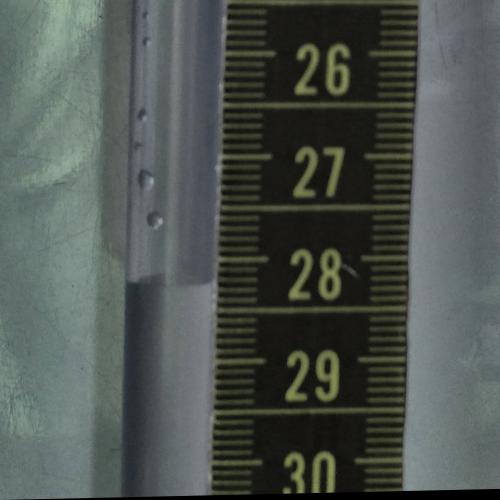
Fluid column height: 28.3 cm